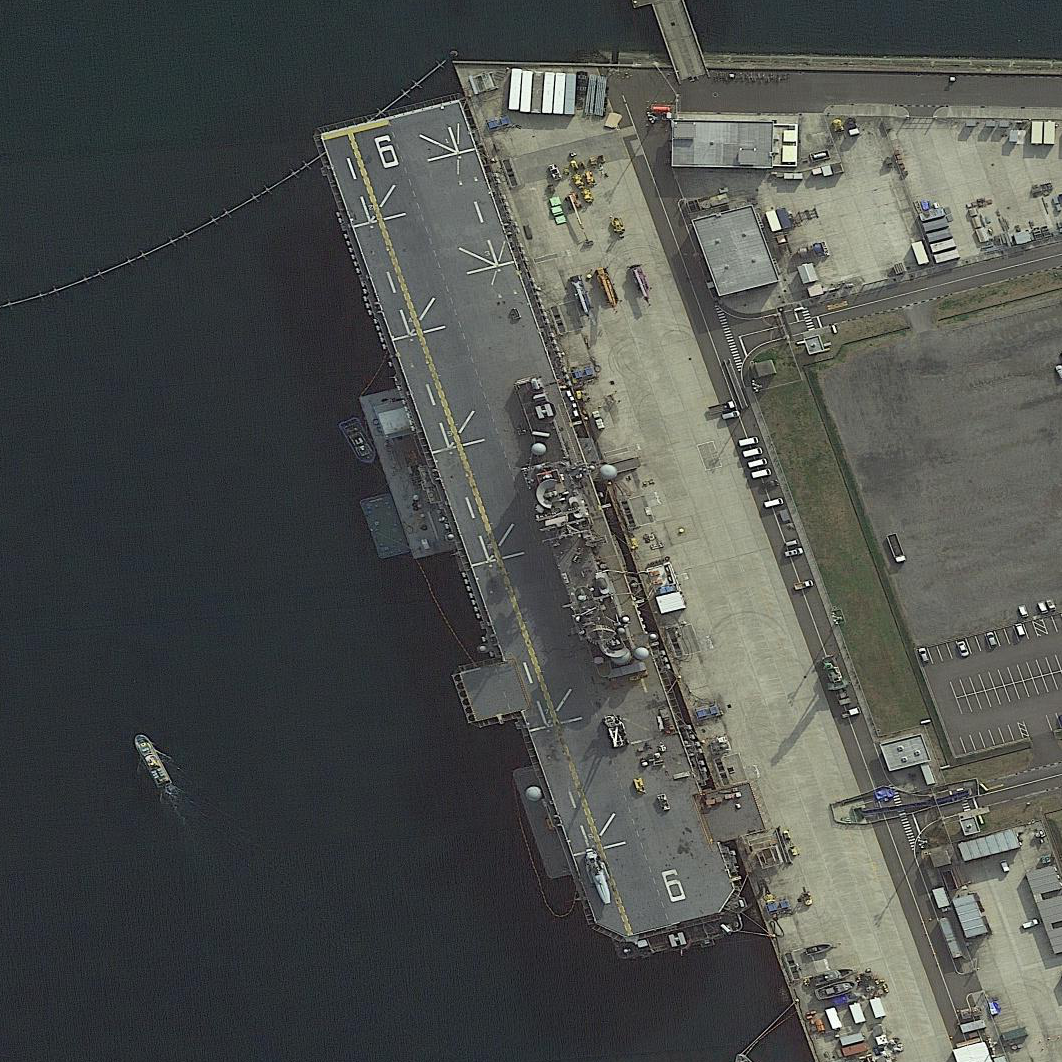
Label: assault